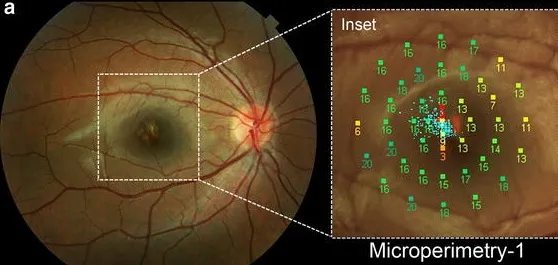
The 3 month visit findings as documented by multimodal imaging. A; Color photograph of the right eye shows that the lesions now demonstrate central pigment hyperplasia with some surrounding depigmentation. Inset Microperimetry shows persistent central scotomas and slightly eccentric fixation. Visual acuity is 20/30 in the right eye.
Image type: ophthalmic_imaging (fundus_photograph)